Question: I was checking out the Google I/O app source code in Android studio, and I came across this IDE layout of the 'res/' folder - how was this achieved?
But if I look at my filesystem at the actual file structure, it's the conventional 'values/styles.xml', 'values-v17/styles.xml', 'values-v21/styles.xml' arrangement. How can I achieve this in my own app?

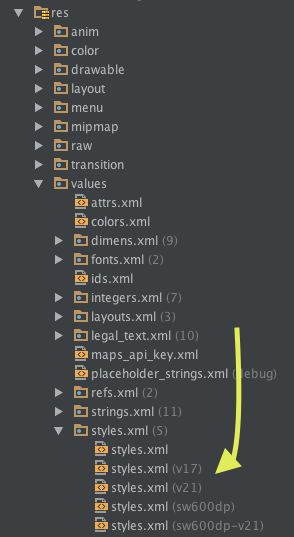
Answer: This is the "android" project view, where the group together different files in order to minimise file differences vs folder differences.
This is default in Android 0.9.x